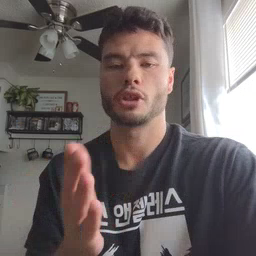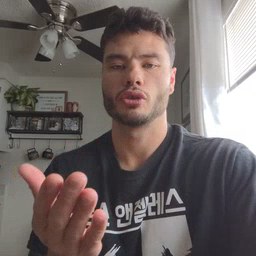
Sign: book